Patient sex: M
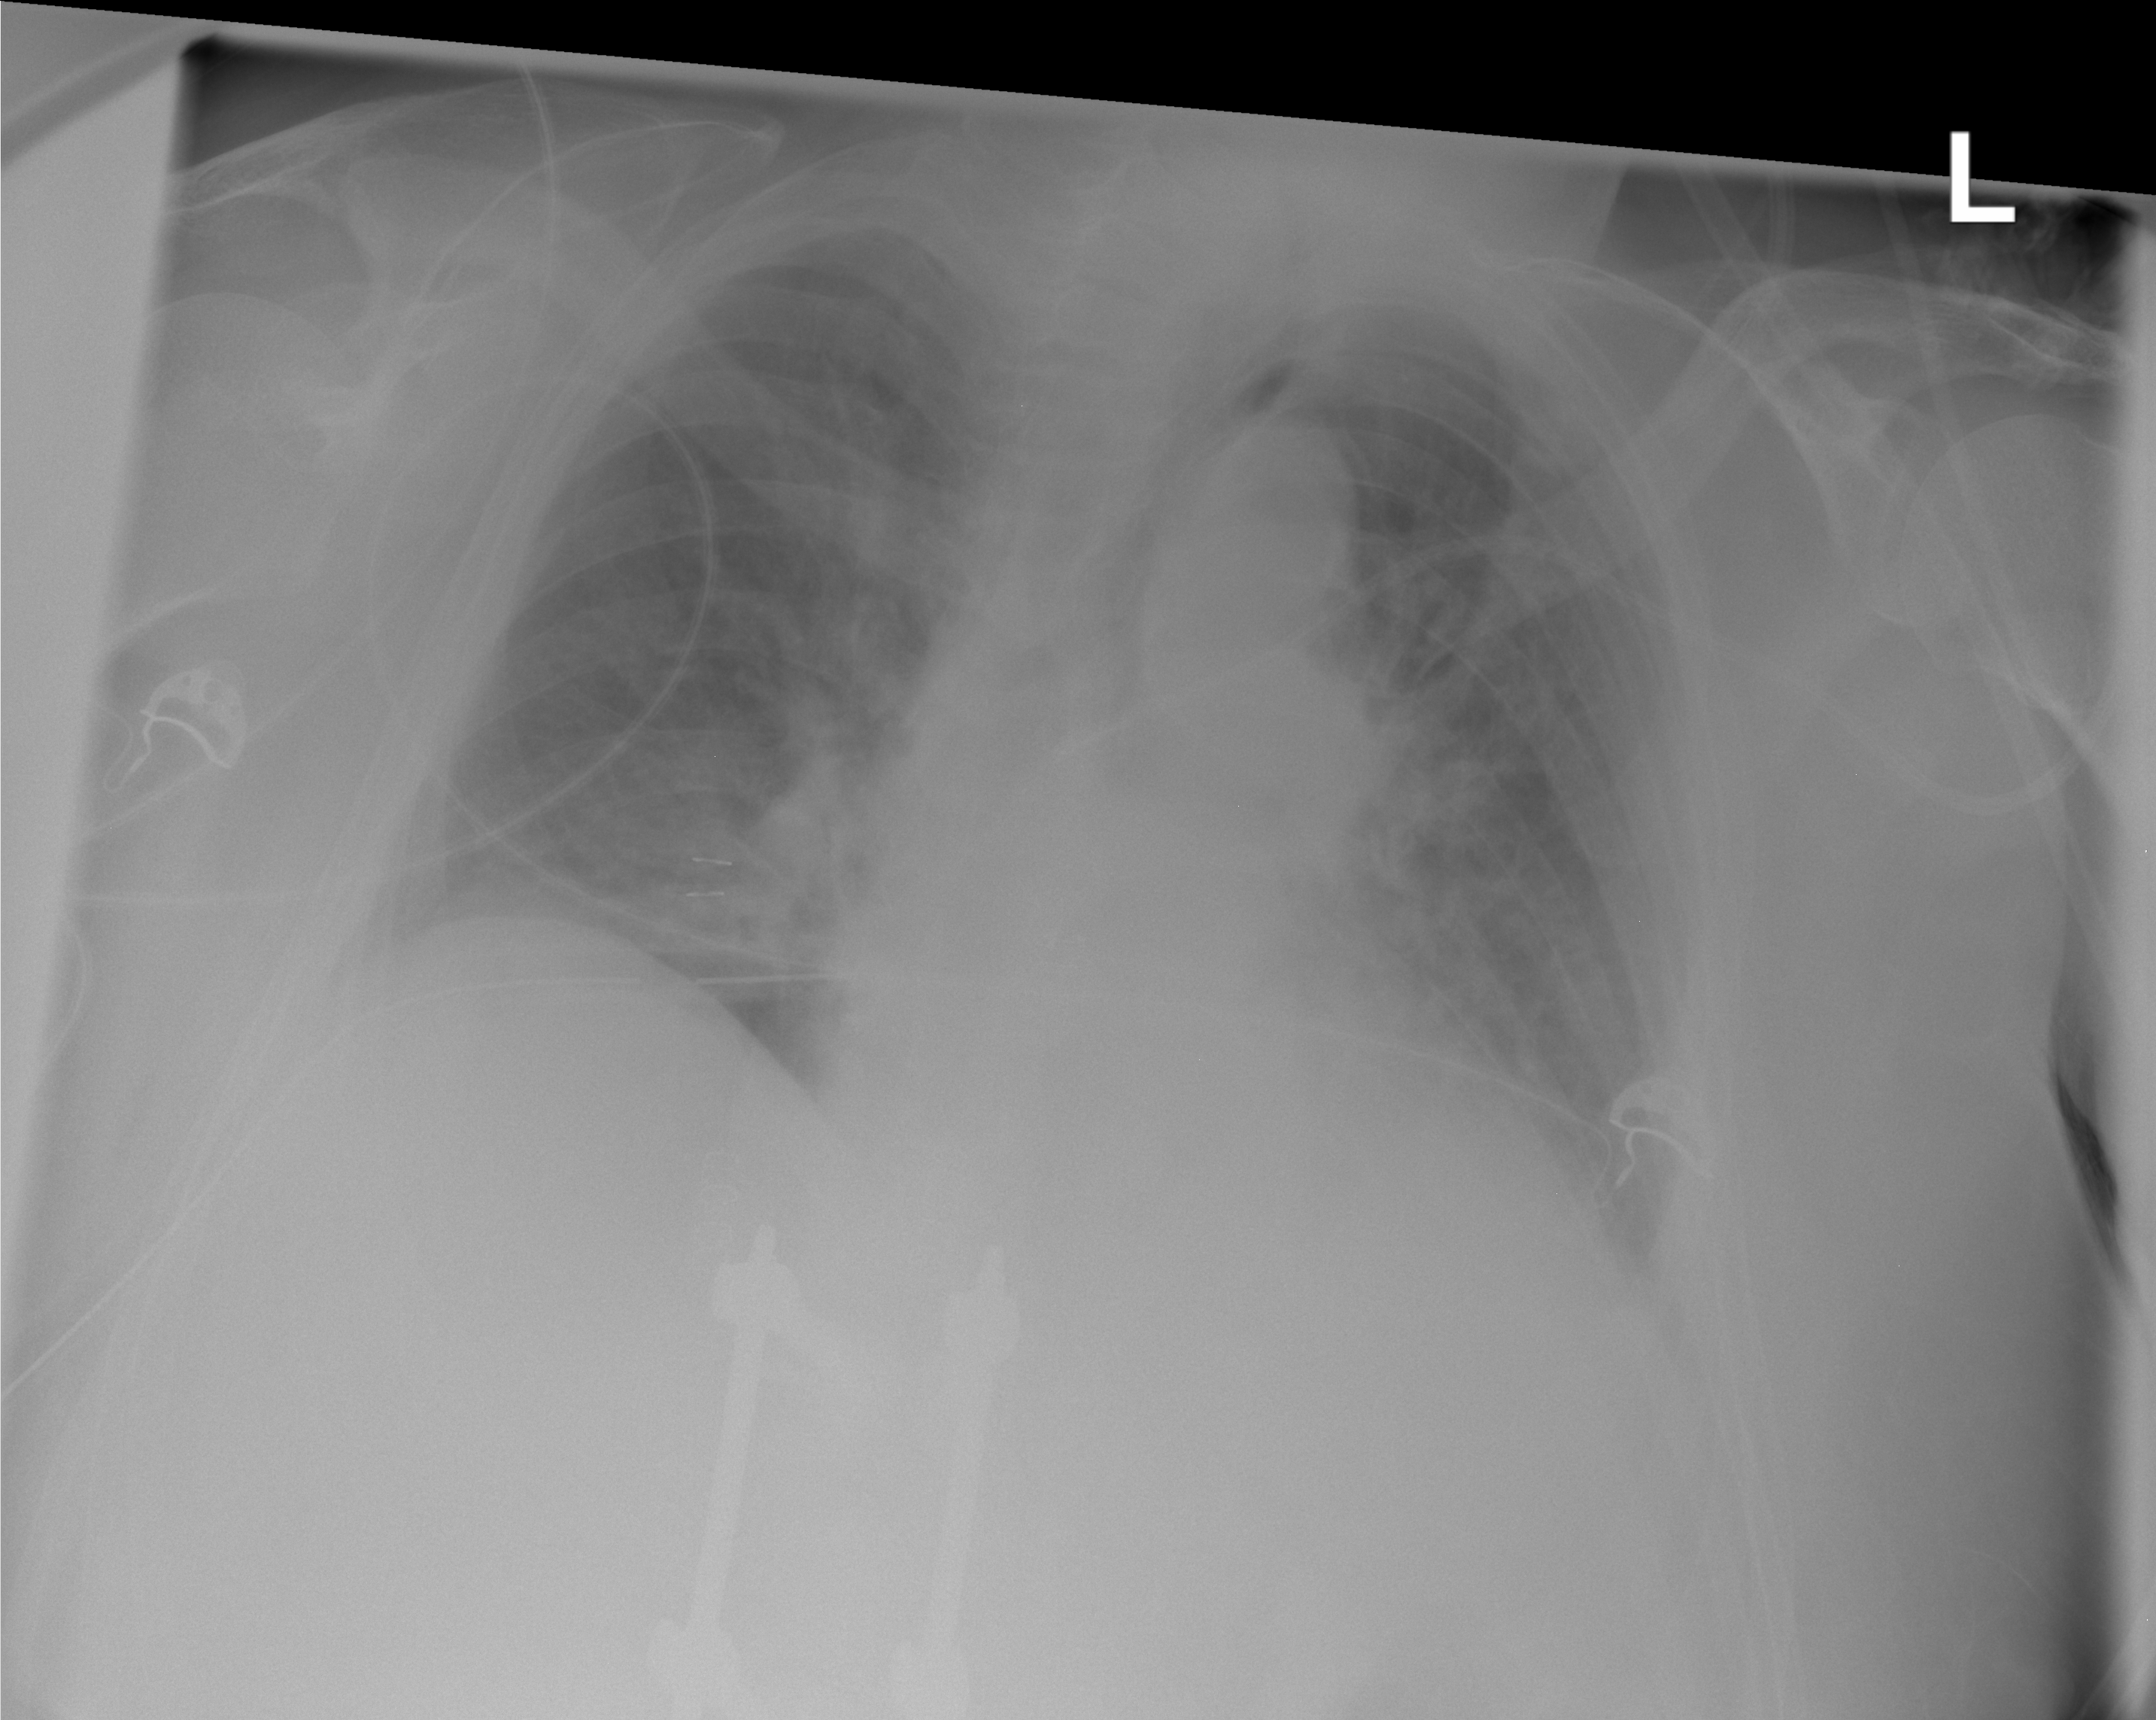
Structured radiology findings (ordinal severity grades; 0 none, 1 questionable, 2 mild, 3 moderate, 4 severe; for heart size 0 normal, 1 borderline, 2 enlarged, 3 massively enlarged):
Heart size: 0
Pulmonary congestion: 2
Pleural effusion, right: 0
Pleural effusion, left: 1
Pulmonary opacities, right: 0
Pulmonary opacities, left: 0
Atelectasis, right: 2
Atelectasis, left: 2